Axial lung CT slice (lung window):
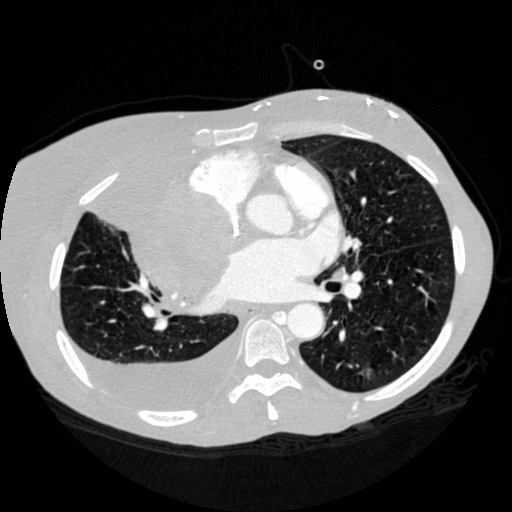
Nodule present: no